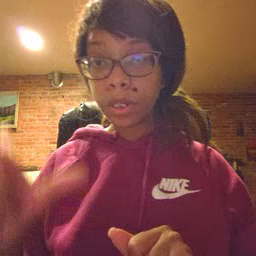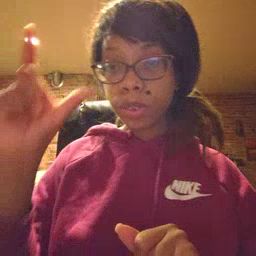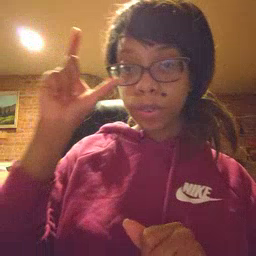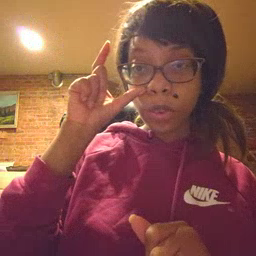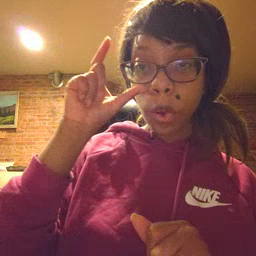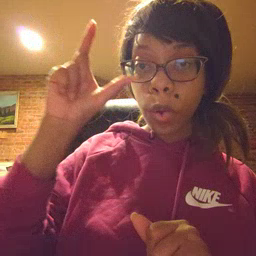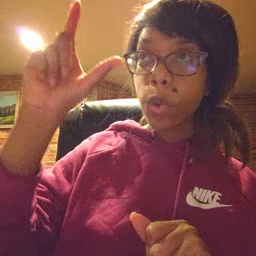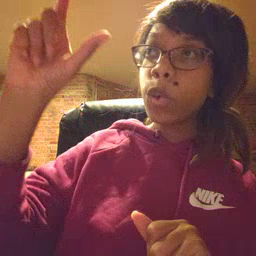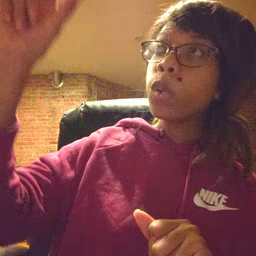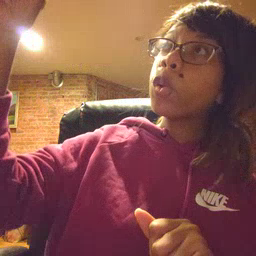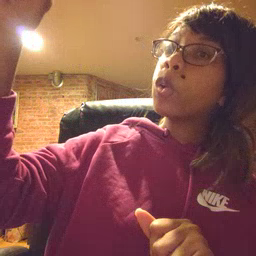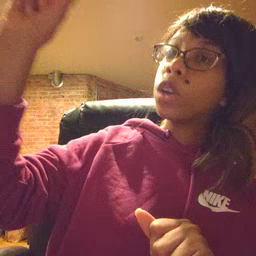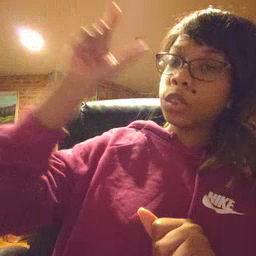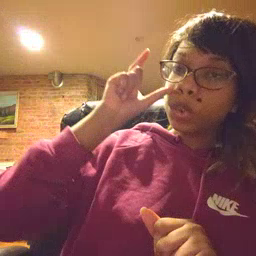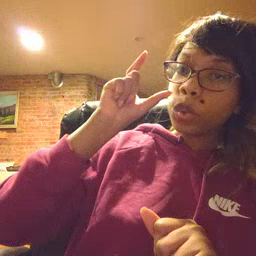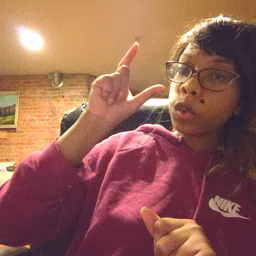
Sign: moon